Question: I am dynamically drawing TextBox controls based on data in an XML file to a Windows C# form but the resulting drawn textbox's have weird behaviour issues. I have tried doing this in a blank project and the same issue arises. The text in the TextBox control appears to be in weird positions and I dont have the ability to scroll through the text. I'm not sure what the issue is here.
My code:
'''
private void DrawElements()
{
NameValueCollection DatabaseConnectionList = ConfigurationManager.GetSection("databaseTypes") as NameValueCollection;
int x = 50;
int y = 70;
for (int i = 0; i < DatabaseConnectionList.Count; i++)
{
Label l = new Label();
l.Text = "Prefix";
l.Location = new Point(x, y);
TextBox T = new TextBox();
T.Text = DatabaseConnectionList.GetKey(i).ToString();
T.Size = new Size(200, 20);
T.TextAlign = HorizontalAlignment.Left;
x += 20;
T.Location = new Point(x, y);
Label l2 = new Label();
l2.Text = "Connection String";
x += 20 + 200;
l2.Location = new Point(x, y);
TextBox T2 = new TextBox();
T2.Text = DatabaseConnectionList.Get(i).ToString();
T2.Size = new Size(200, 20);
T2.TextAlign = HorizontalAlignment.Left;
x += 20;
T2.Location = new Point(x, y);
this.Controls.Add(l);
this.Controls.Add(T);
this.Controls.Add(l2);
this.Controls.Add(T2);
y += 25;
x = 50;
}
this.Refresh();
}
private void button1_Click(object sender, EventArgs e)
{
DrawElements();
}
'''
XML:
'''
<?xml version="1.0"?>
<configuration>
<configSections>
<section name="databaseTypes" type="System.Configuration.NameValueSectionHandler" />
<section name="dataDictionary" type="System.Configuration.NameValueSectionHandler" />
</configSections>
<databaseTypes>
<add key="ExampleServerPrefix_T" value="Connection_String_For_ExampleServer" />
<add key="ExampleServer2Prefix_T" value="Connection_String_For_ExampleServer_2" />
<add key="COPYLIVE_" value="ODBC;DSN=blah;" />
</databaseTypes>
</configuration>
'''
The outputted form after clicking the button is always:

You can see that the text is chopped and in weird positions.
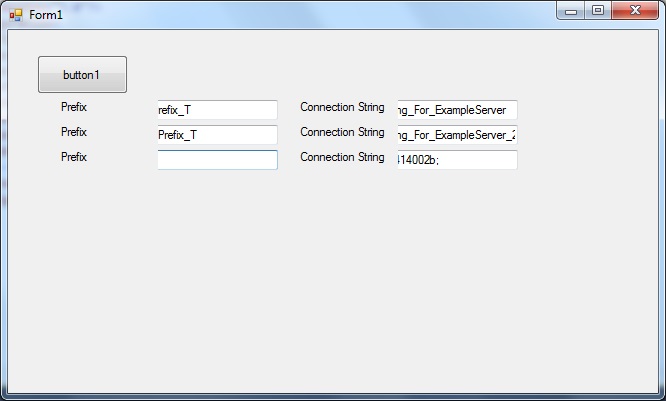
Answer: I think the issue is with the length of the labels, instead of the position of the textboxes.
I suggest to use a <URL>, which is the easiest control to use for this kind of layouts.